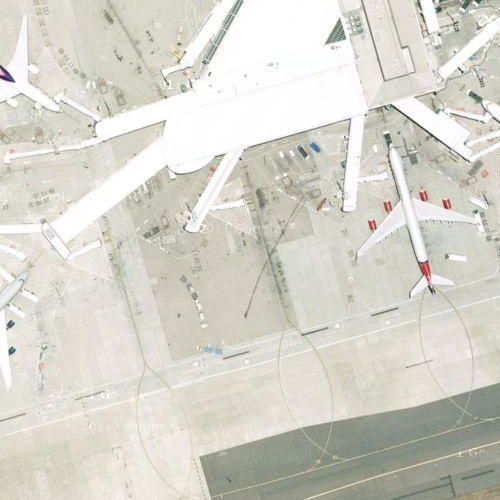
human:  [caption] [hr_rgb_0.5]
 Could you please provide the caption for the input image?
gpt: There is a big airport with a white airplane parked on .

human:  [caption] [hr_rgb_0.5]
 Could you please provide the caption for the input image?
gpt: A white airplane parked on the airport with some runways beside .

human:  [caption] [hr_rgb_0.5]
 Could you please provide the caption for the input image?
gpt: A white airplane parked on the airport with some runways passed by .

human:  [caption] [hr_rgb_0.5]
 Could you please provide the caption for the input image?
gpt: A white airplane parked on the airport with some runways beside .

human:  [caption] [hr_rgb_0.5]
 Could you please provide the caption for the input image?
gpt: There is a big airport with a white airplane parked on .